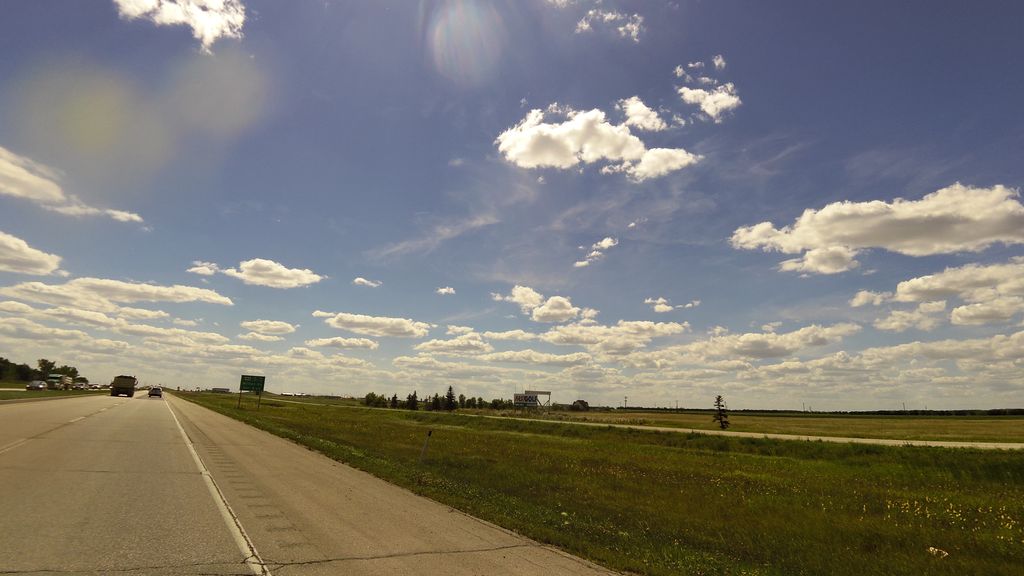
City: winnipeg